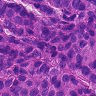
Metastatic tissue present: yes